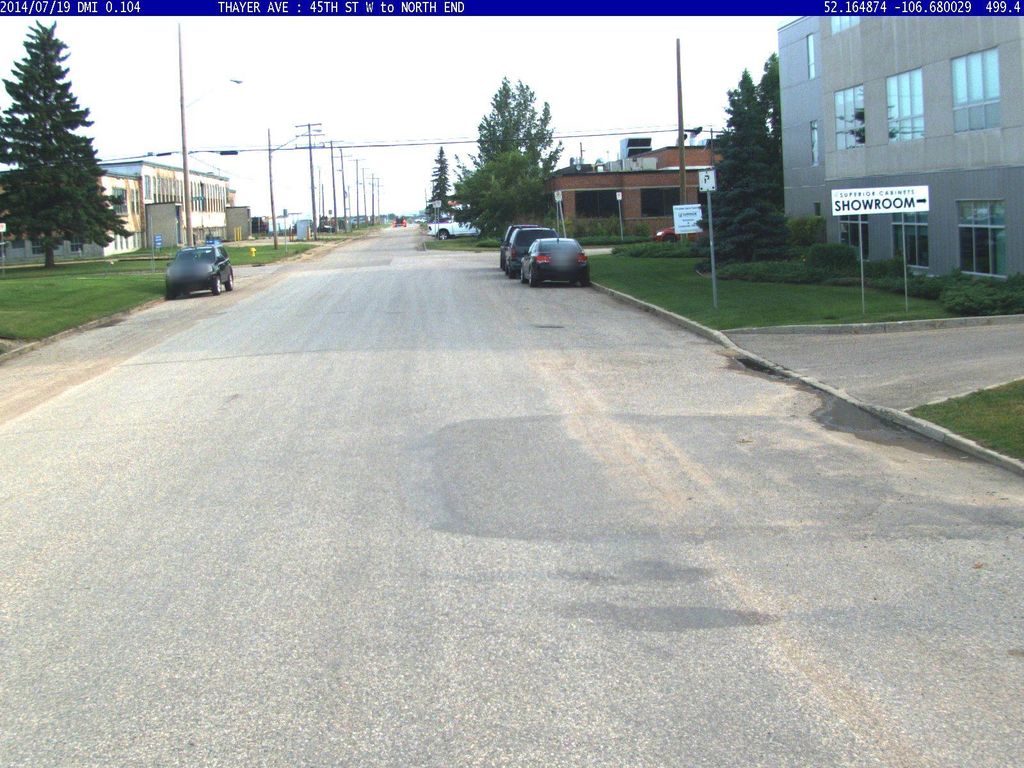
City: saskatoon